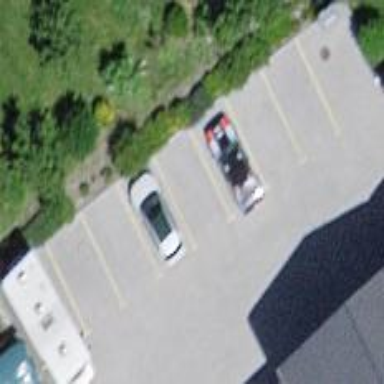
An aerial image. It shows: Parking area with surface.